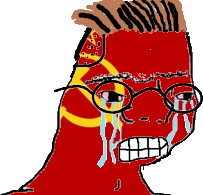
Label: 5_Zoomer